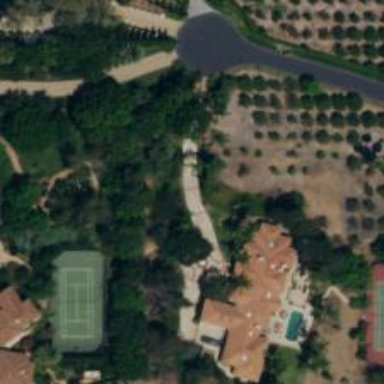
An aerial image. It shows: Driveway.